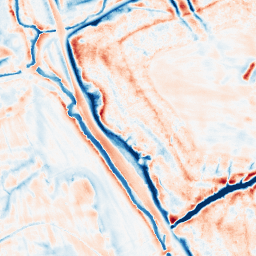
Category: edge_preserving
Decomposition family: bilateral
Decomposition parameters: d: 21
sigma_color: 100
sigma_space: 150
Upsampling method: quadratic
Upsampling parameters: scale: 8
Upsampling scale: 8